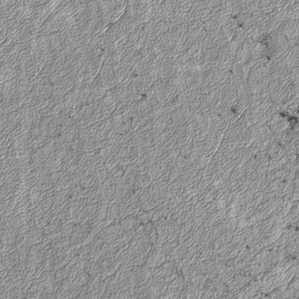
Label: frost